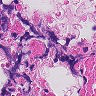
Metastatic tissue present: no